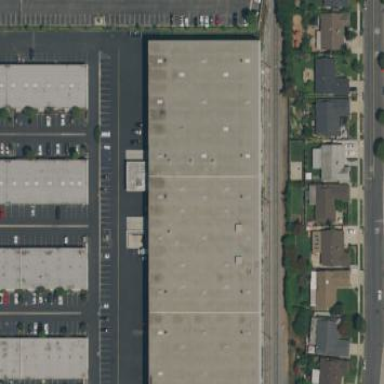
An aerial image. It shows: Industrial building.